Question: I have an 'NSArray' of 'NSDictionaries' each of which has 4 key values.
I'm creating objects for each NSDictionary and assigning the keys accordingly.
How can I iterate through the array of dictionaries and set each key as an attribute for the object?
I created the array seen in the picture below with this code:
'''
if (muscleArray == nil)
{
NSString *path = [[NSBundle mainBundle]pathForResource:@"data" ofType:@"plist"];
NSMutableArray *rootLevel = [[NSMutableArray alloc]initWithContentsOfFile:path];
self.muscleArray = rootLevel;
}
NSMutableArray *arrayForSearching = [NSMutableArray array];
for (NSDictionary *muscleDict in self.muscleArray)
for (NSDictionary *excerciseDict in [muscleDict objectForKey:@"exercises"])
[arrayForSearching addObject:[NSDictionary dictionaryWithObjectsAndKeys:
[excerciseDict objectForKey:@"exerciseName"], @"exerciseName",
[muscleDict objectForKey:@"muscleName"], @"muscleName",
[muscleDict objectForKey:@"musclePicture"], @"musclePicture", nil]];
self.exerciseArray = arrayForSearching;
NSString *path = [[NSBundle mainBundle] pathForResource:@"ExerciseDescriptions"
ofType:@"plist"];
NSDictionary *descriptions = [NSDictionary dictionaryWithContentsOfFile:path];
NSMutableArray *exercises = self.exerciseArray;
for (NSInteger i = 0; i < [exercises count]; i++) {
NSDictionary *dict = [[exercises objectAtIndex:i] mutableCopy];
NSString *exerciseName = [dict valueForKey:@"exerciseName"];
NSString *description = [descriptions valueForKey:exerciseName];
[dict setValue:description forKey:@"exerciseDescription"];
[exercises replaceObjectAtIndex:i withObject:dict];
}
'''
The code to create one object would look like this:
'''
PFObject *preloadedExercises = [[PFObject alloc] initWithClassName:@"preloadedExercises"];
[preloadedExercises setObject:exerciseName forKey:@"exerciseName"];
[preloadedExercises saveInBackgroundWithBlock:^(BOOL succeeded, NSError *error) {
if (!error) {
NSLog(@"Success");
} else {
NSLog(@"Error: %@ %@", error, [error userInfo]);
}
}];
'''
The array of dictionaries looks like this:
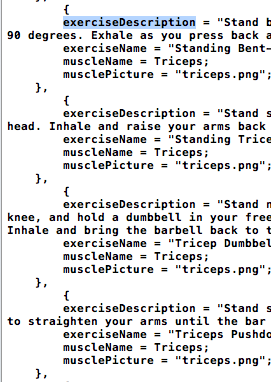
Answer: After a quick glance at the Parse SDK that you mentioned in the comments, I think what you are looking for is this:
'''
NSMutableArray *exercisesArray = [[NSMutableArray alloc] init];
PFObject *preloadedExercises;
id value;
// Iterate through your array of dictionaries
for (NSDictionary *muscleDict in self.muscleArray) {
// Create our object
preloadedExercises = [PFObject objectWithClassName:@"preloadedExercises"];
// For each dictionary, iterate through its keys
for (id key in muscleDict) {
// Grab the value
value = [muscleDict objectForKey:key];
// And assign each attribute of the object to the corresponding values
[preloadedExercises setObject:value forKey:key];
}
// Finally, add this newly created object to your array
[exercisesArray addObject: preloadedExercises];
}
'''